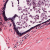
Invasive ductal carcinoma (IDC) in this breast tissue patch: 0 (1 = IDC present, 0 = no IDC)